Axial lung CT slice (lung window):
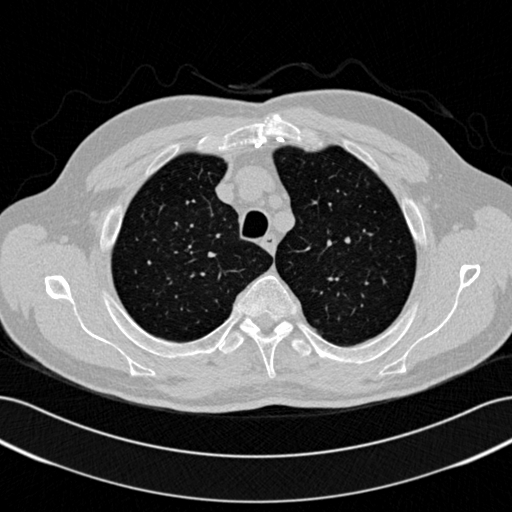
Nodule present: no